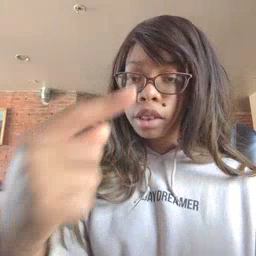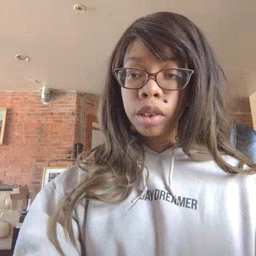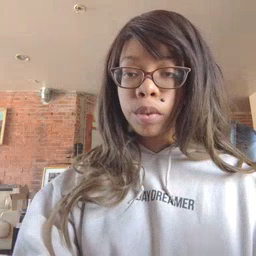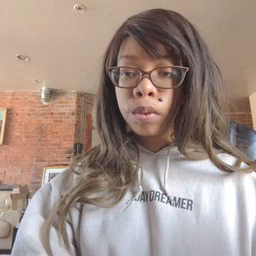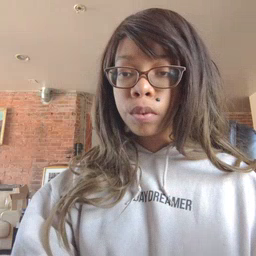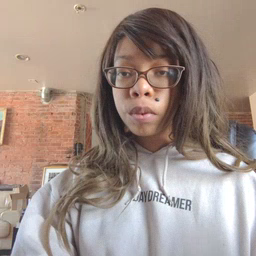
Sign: face